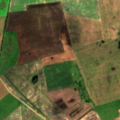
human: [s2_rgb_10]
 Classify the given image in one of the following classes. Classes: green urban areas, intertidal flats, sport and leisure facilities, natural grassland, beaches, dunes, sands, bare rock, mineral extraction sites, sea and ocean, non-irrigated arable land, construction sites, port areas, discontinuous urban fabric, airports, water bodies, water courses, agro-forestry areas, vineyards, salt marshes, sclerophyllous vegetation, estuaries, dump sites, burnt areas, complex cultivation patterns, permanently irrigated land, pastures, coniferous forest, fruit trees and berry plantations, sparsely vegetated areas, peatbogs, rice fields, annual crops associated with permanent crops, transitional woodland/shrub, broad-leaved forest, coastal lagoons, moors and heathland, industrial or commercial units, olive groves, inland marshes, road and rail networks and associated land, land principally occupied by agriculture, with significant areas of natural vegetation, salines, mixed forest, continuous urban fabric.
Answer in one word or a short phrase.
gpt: non-irrigated arable land